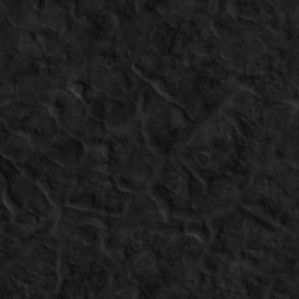
Label: non_frost